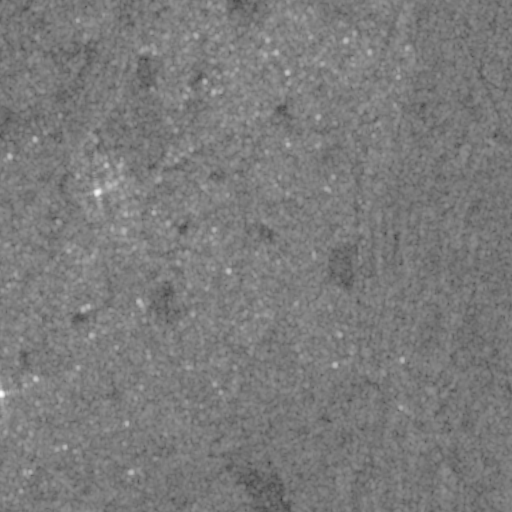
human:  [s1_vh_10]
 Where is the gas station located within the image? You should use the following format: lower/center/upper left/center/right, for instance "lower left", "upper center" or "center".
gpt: The gas station is located in the upper left of the image.
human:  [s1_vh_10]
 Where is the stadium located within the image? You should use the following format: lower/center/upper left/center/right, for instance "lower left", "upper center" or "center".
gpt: The stadium is located in the upper left of the image.
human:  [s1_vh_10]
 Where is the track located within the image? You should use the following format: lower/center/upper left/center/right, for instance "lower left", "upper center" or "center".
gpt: The track is located in the upper left of the image.
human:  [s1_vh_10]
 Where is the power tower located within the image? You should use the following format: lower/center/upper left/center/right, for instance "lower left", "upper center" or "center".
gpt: There is no power tower in the image.

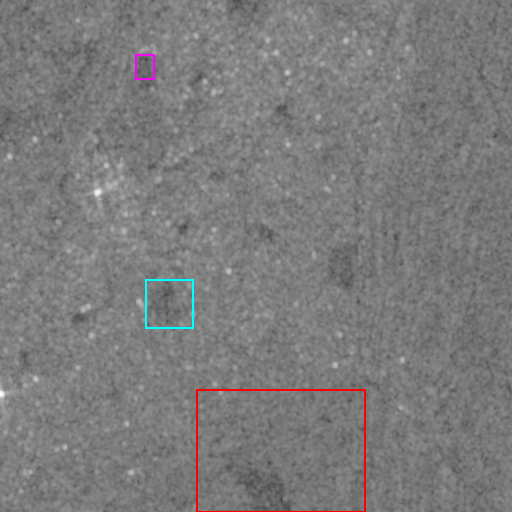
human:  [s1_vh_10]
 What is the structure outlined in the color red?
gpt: The structure outlined in red is a crop field.
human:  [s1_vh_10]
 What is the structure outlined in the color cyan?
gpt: The structure outlined in cyan is a park.
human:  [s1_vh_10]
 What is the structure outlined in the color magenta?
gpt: The structure outlined in magenta is a stadium.
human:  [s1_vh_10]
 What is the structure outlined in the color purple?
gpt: There is no purple outline.